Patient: sex M, age 34
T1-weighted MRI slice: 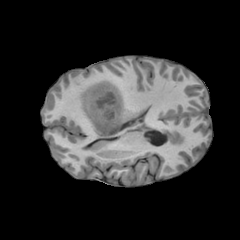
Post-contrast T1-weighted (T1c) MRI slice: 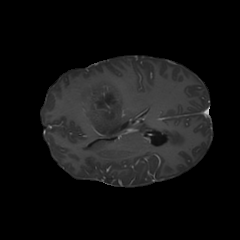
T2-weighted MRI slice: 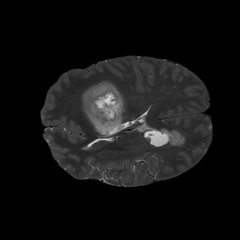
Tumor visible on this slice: yes
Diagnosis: Astrocytoma, IDH-mutant
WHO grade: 4